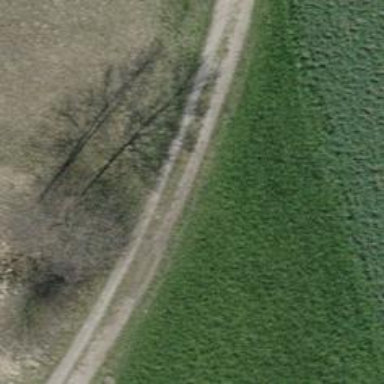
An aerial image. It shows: Unpaved track with grade2 tracktype.